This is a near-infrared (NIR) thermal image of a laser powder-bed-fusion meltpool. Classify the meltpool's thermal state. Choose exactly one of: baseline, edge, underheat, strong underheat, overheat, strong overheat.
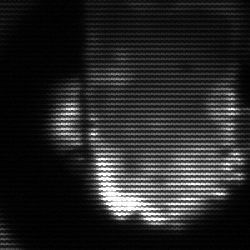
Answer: baseline